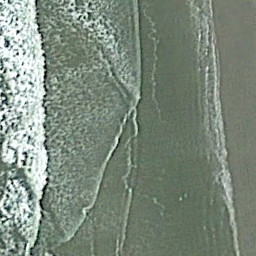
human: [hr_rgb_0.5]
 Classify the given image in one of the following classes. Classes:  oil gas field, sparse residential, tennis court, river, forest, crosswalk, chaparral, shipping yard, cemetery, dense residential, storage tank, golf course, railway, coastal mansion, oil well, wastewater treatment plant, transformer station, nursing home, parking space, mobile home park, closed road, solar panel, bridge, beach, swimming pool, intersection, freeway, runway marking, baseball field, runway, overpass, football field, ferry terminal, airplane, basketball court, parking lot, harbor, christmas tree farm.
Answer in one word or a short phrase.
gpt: beach